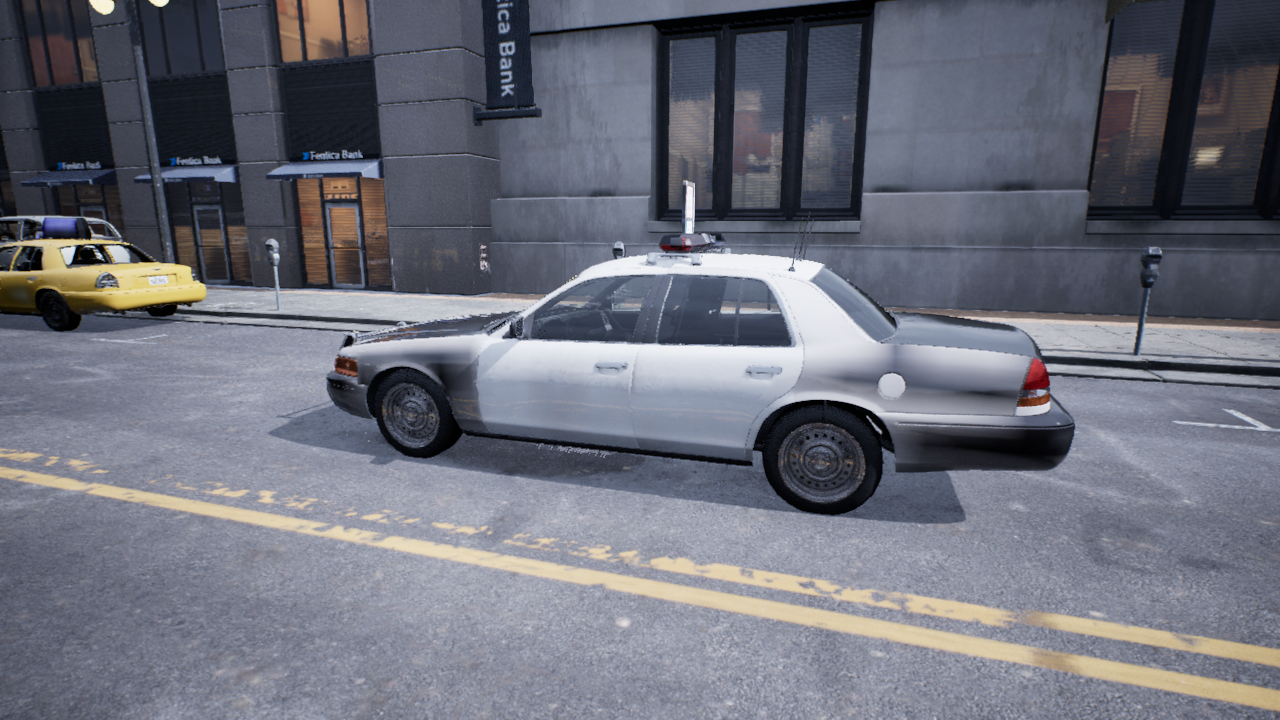
Venue: downtown
Lighting: overcast
Vehicle rig: sedan